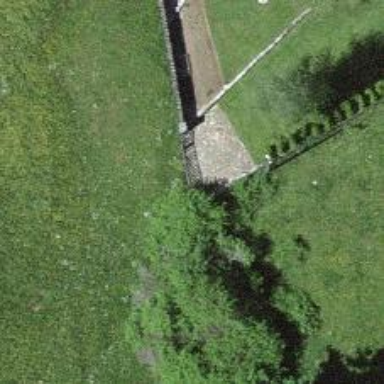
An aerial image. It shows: Wall barrier.